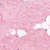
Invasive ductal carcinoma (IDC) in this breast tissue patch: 0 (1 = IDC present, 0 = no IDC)